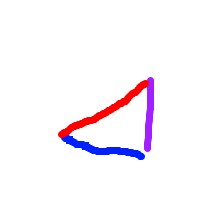
Shape: triangle